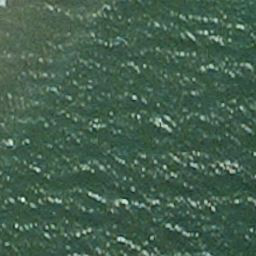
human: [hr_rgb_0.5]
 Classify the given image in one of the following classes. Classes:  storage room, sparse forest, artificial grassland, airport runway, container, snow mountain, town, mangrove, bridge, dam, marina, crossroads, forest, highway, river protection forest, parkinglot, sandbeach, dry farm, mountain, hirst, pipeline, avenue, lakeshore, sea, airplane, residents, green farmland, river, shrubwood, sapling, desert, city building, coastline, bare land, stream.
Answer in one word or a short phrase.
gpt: sea